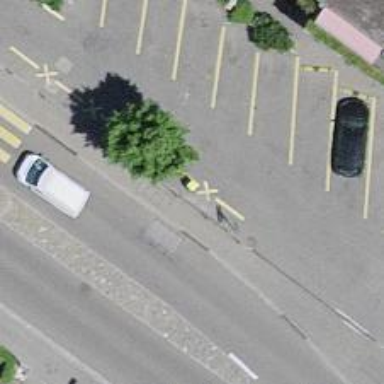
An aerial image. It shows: Post box is visible.